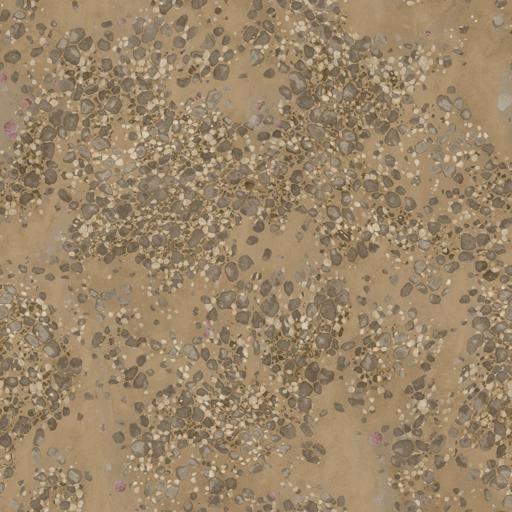
Tags: dirt dirty gravel ground mud